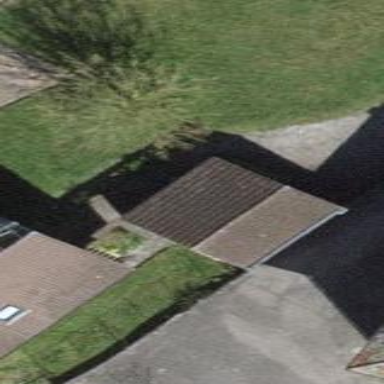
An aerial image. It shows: Group of garages.